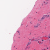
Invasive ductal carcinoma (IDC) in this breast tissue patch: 0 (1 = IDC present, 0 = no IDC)